Question:
I am using line chart from WinRT XAML Toolkit. Now my 'IndependentValueBinding' is done from integer values from 1 to 5, but when it is displayed, it also shows floating values like 1.2, 1.4, 1.6, etc....
So how can I display only 1, 2, 3, 4 & 5 on the X axis.
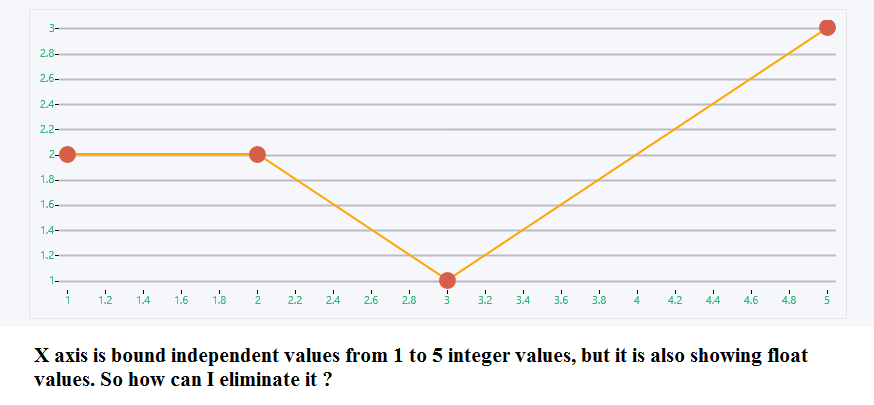
Answer: If you add 'IndependentAxis', then you will face clipping issue of data points, so here's solution for that.
<URL>
---
Finally I added this, and it worked.
'''
((LineSeries)MyChart.Series[0]).IndependentAxis = new LinearAxis
{
Minimum = 1,
Maximum = 5,
Orientation = AxisOrientation.X,
Interval = 1
};
'''